Interaction volume radius: 10 \u00c5
Interaction volume height: 30 \u00c5
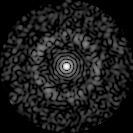
Disorder parameter: 0.8262